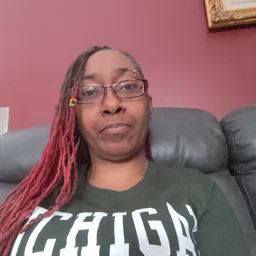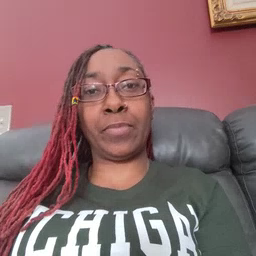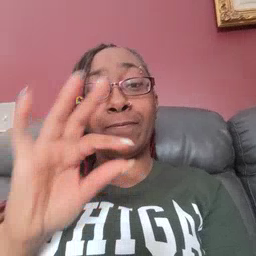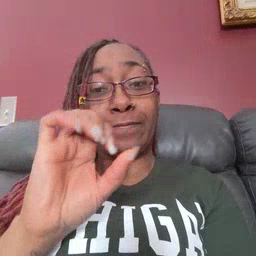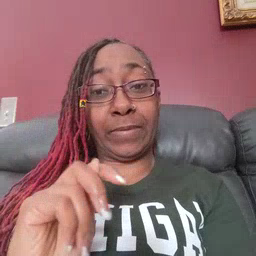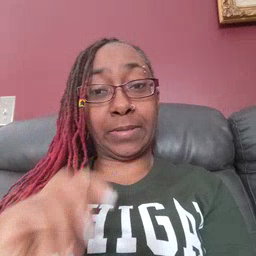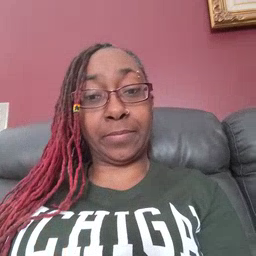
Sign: feet